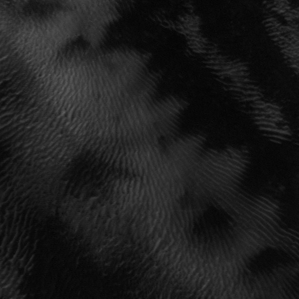
Label: frost